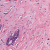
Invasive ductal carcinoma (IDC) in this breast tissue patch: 0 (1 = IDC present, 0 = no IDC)